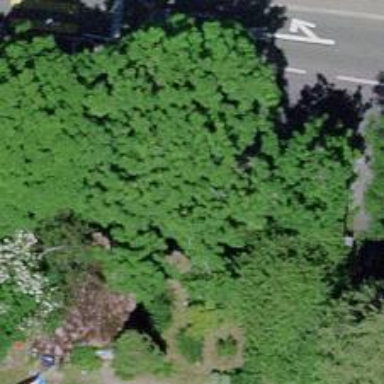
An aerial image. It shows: Avenue of trees.